Field crop: maize
Growth stage: 2
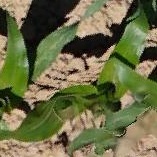
Species: maize